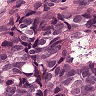
Metastatic tissue present: yes